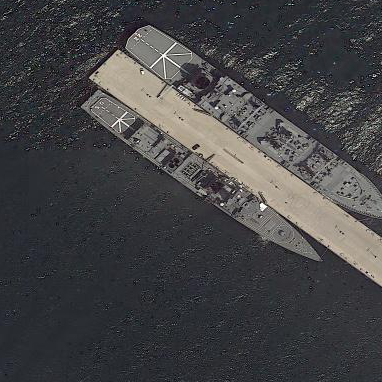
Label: cruiser